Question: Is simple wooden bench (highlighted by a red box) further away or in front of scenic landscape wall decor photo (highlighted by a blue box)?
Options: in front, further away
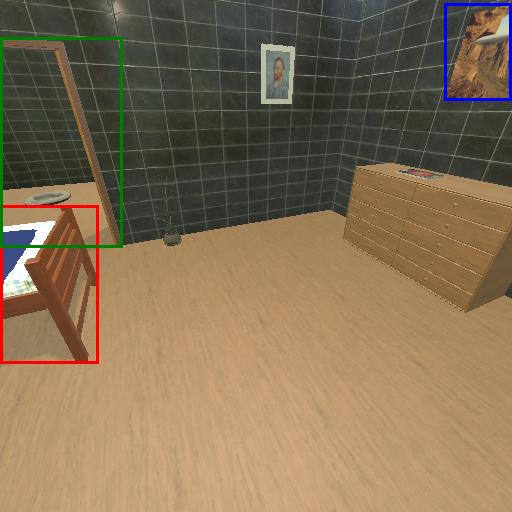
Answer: in front